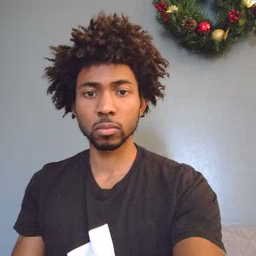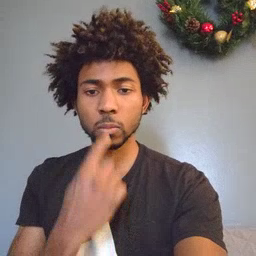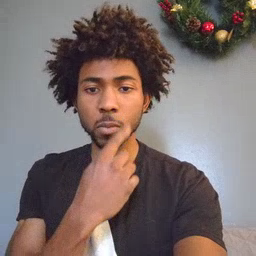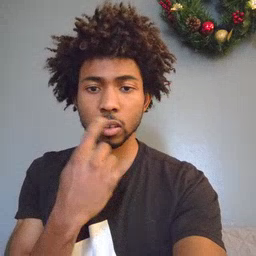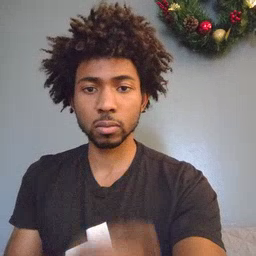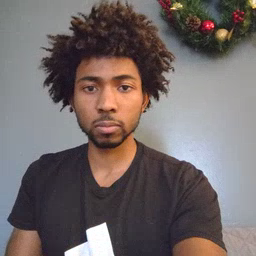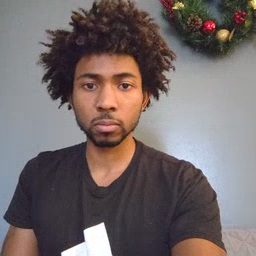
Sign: mouth